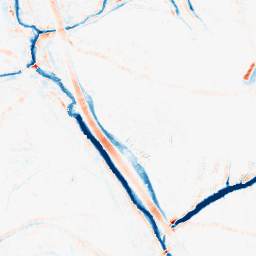
Category: morphological
Decomposition family: morphological_ellipse
Decomposition parameters: operation: average
width: 10
height: 10
Upsampling method: edge_directed
Upsampling parameters: scale: 2
Upsampling scale: 2